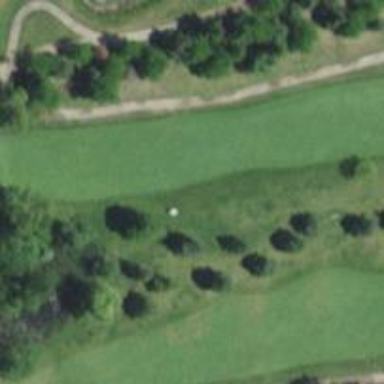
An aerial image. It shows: Grassy area designated as golf fairway.